Interaction volume radius: 10 \u00c5
Interaction volume height: 20 \u00c5
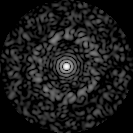
Disorder parameter: 0.8507